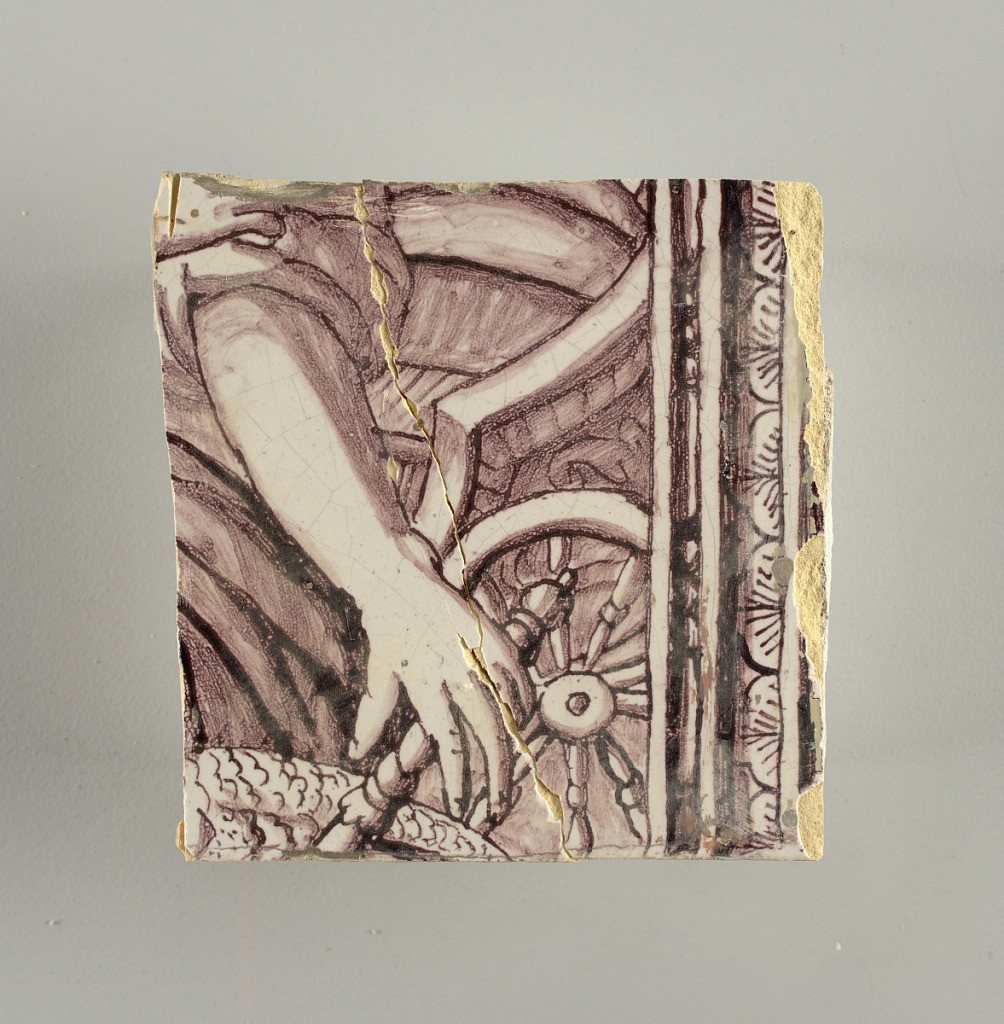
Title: Wall facing
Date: ca. 1725
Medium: Tin-glazed earthenware, underglaze
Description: Horizontal rectangle.  Thirty-seven tiles wide and twenty-one high with opening for door or window nineteen and one-half tiles high and twelve wide.  To left and right of opening, centered canopy above. Left, woman representing Hope, right, a sculputure urn.  Centered above opening, a mascaron.  Arabesque design of foliage.